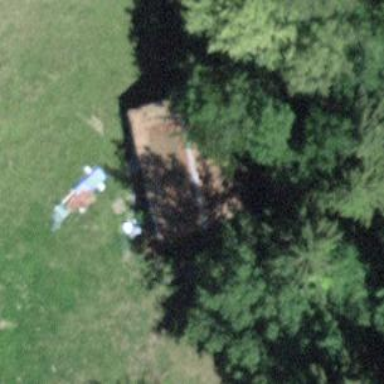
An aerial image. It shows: Barn.